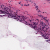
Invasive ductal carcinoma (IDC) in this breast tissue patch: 0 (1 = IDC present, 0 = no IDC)